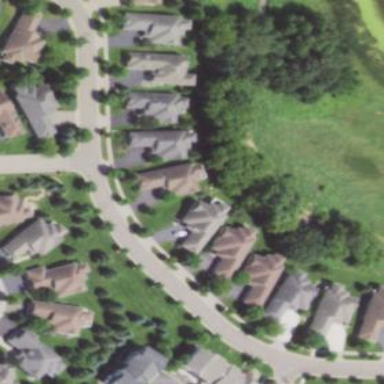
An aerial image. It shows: This residential area consists of single-family homes.